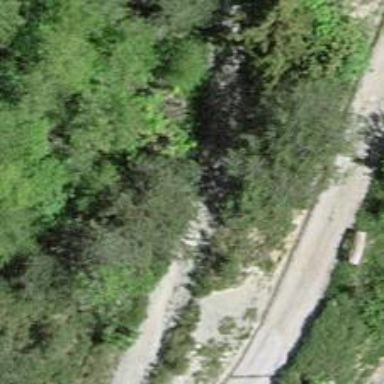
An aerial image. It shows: Dirt track road.